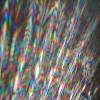
Label: sunburn